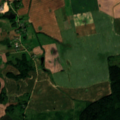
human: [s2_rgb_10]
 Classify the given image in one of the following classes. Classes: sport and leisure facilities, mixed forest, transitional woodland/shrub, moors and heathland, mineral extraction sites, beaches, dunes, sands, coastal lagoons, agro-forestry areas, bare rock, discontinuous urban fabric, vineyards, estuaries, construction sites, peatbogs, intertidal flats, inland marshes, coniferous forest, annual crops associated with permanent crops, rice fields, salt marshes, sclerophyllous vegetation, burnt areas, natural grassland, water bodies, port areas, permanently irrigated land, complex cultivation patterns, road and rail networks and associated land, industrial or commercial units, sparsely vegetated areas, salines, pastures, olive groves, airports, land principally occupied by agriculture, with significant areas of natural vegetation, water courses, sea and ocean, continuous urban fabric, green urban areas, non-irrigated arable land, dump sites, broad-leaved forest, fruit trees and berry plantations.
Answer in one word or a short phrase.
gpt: non-irrigated arable land, complex cultivation patterns, land principally occupied by agriculture, with significant areas of natural vegetation, broad-leaved forest, transitional woodland/shrub